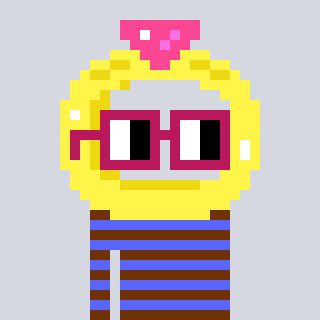
a pixel art character with square dark red glasses, a ring-shaped head and a purple-colored body on a cool background